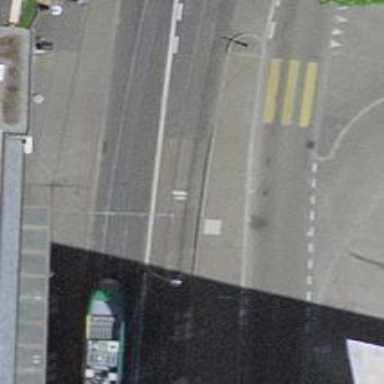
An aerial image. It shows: Tram stop for public transport.